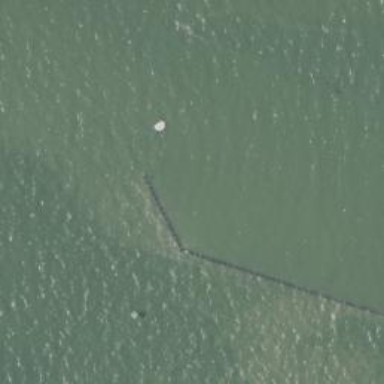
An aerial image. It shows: Breakwater structure.